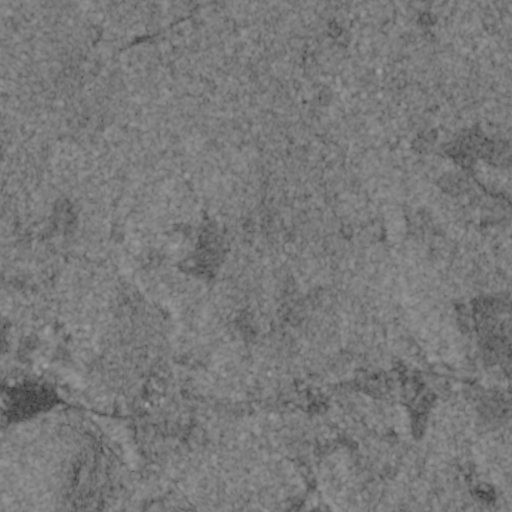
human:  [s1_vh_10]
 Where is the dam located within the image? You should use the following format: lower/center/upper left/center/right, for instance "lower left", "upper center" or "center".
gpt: The dam is located in the lower left of the image.
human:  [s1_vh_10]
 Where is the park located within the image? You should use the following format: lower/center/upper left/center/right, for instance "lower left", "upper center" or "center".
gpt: The park is located in the lower right of the image.
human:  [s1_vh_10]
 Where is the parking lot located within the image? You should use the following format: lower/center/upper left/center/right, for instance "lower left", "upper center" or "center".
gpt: The parking lot is located in the lower left of the image.
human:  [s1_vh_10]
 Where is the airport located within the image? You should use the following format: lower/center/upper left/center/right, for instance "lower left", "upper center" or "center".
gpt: There is no airport in the image.

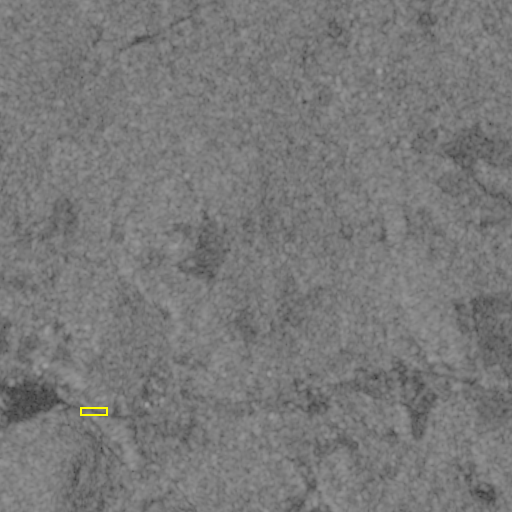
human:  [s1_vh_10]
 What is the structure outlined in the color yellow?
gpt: The structure outlined in yellow is a parking lot.
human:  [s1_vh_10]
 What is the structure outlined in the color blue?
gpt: There is no blue outline.